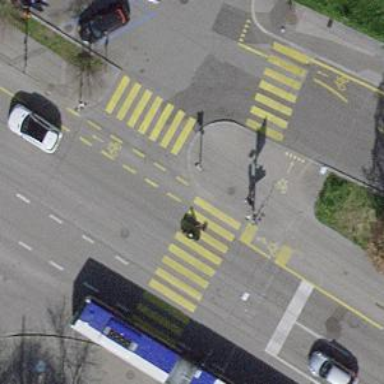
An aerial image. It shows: Footway with traffic signals at crossing.